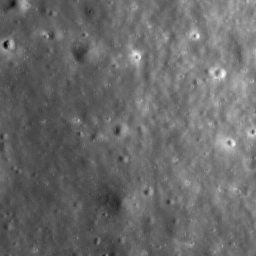
Host type: background_regolith
Lunar coordinates: latitude nan, longitude nan